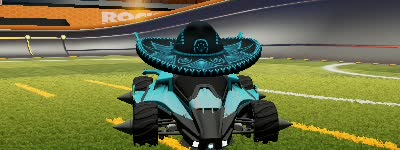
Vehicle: aftershock